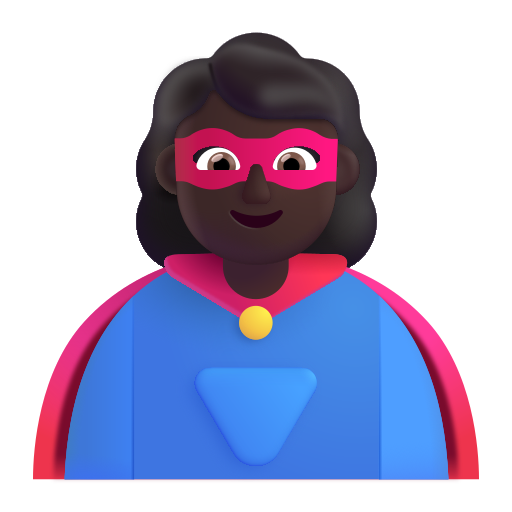
woman superhero color dark